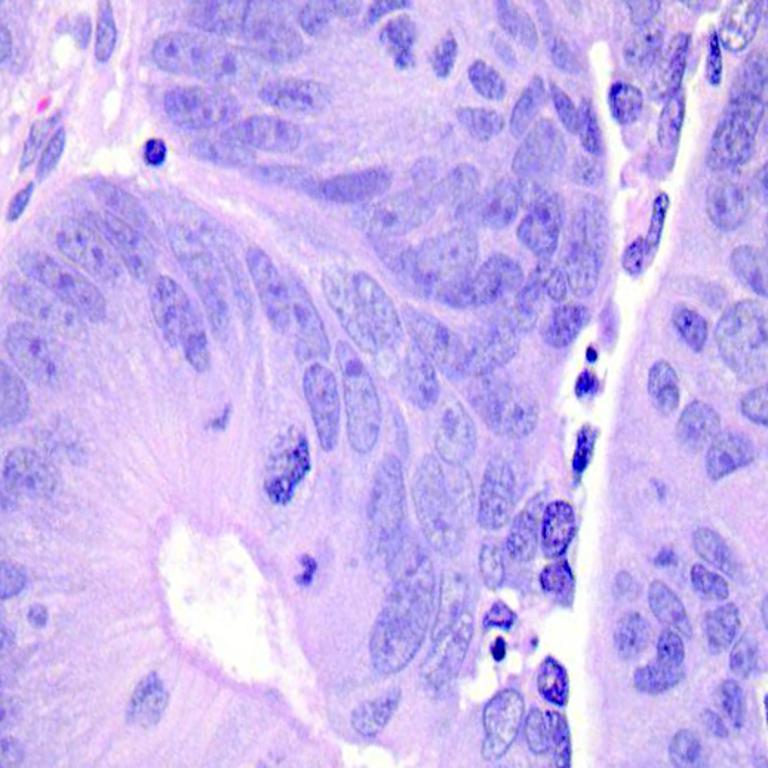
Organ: colon
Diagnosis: adenocarcinomas